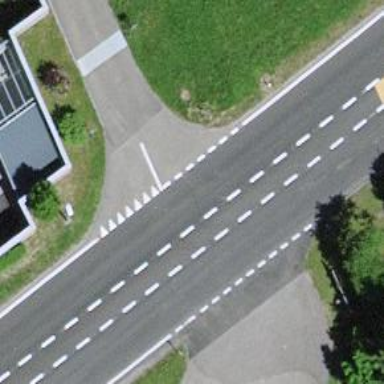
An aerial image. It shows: Road with "give way" sign.